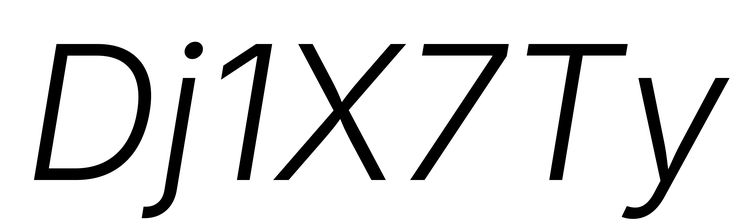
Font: Inter-Italic_Light_Italic